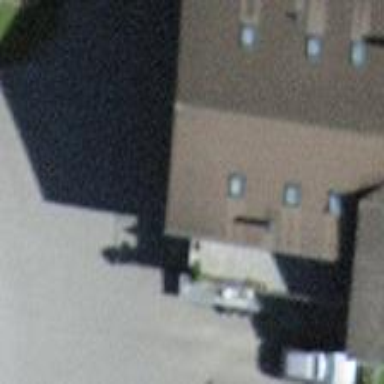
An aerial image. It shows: Residential building.